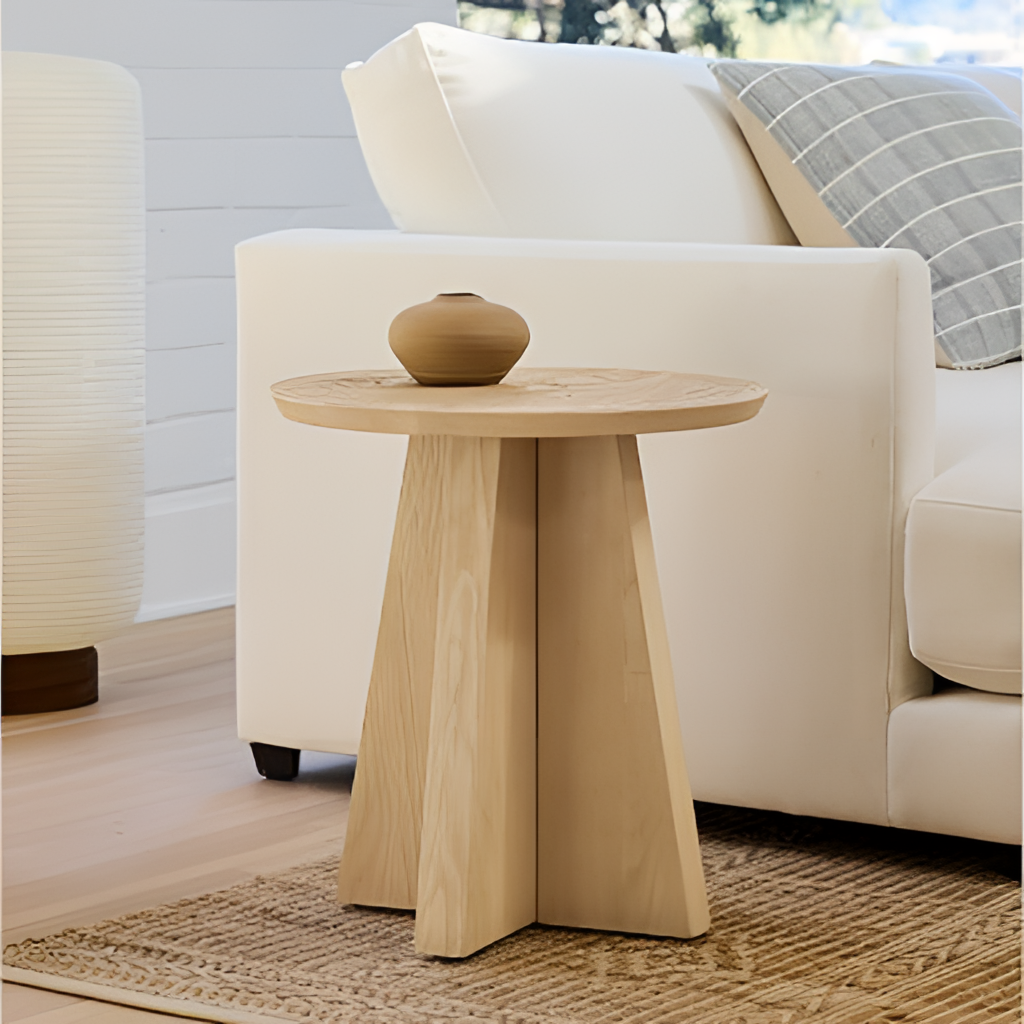
fabric sofa, living room, minimalist, beige wood flooring, with plank pattern, paint wallpaper, with horizontal panel pattern